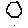
Label: hexagon